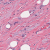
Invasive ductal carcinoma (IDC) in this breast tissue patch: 1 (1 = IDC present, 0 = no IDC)